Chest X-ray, AP view. Patient: 38 years old, sex M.
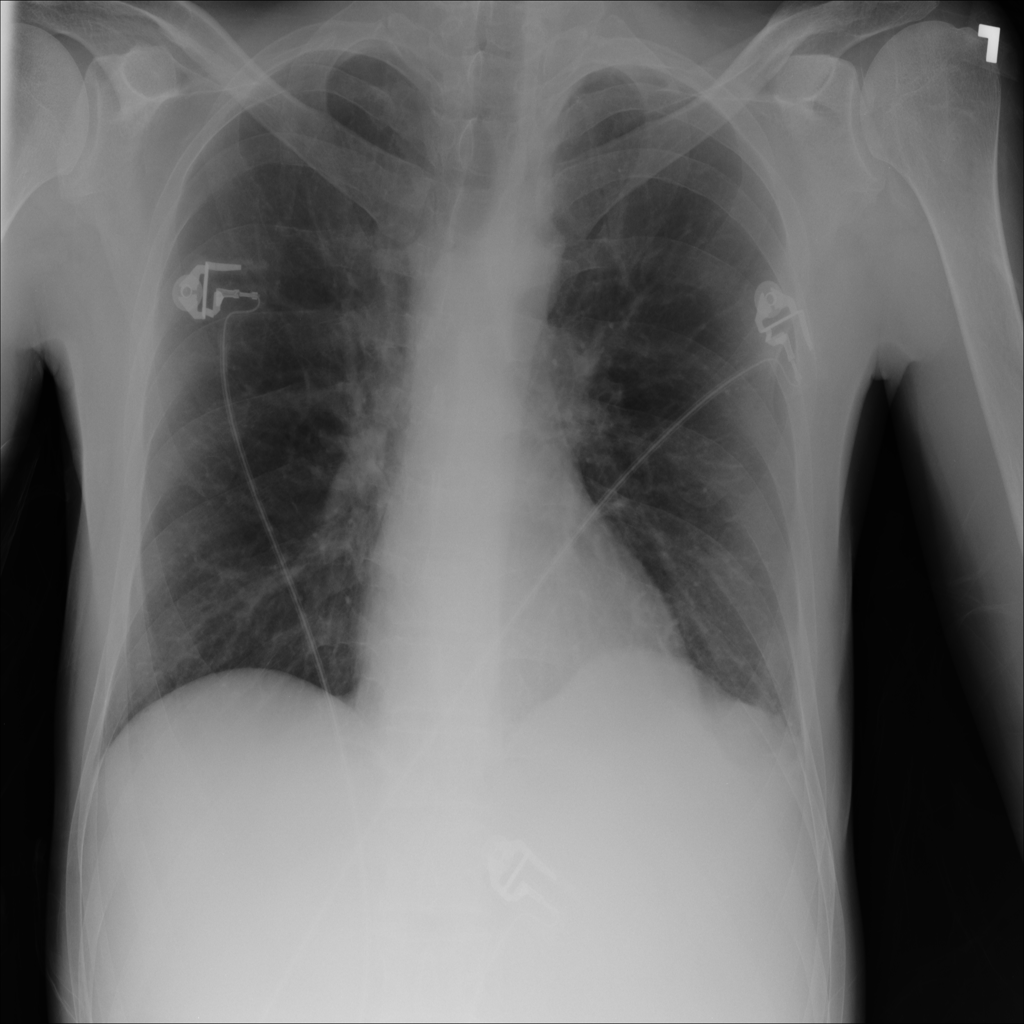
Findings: No Finding